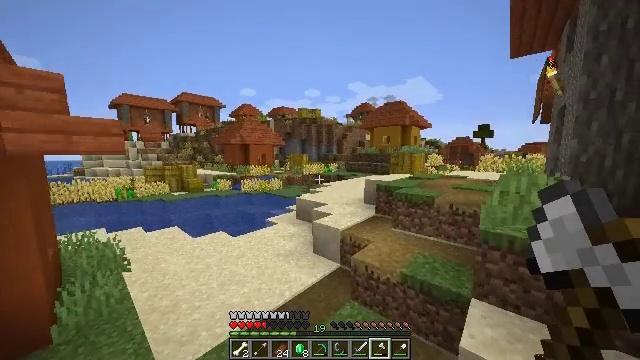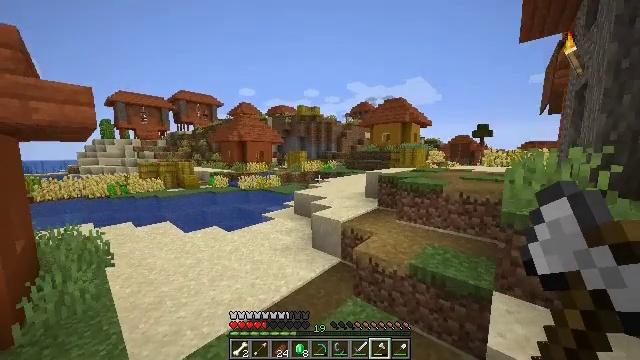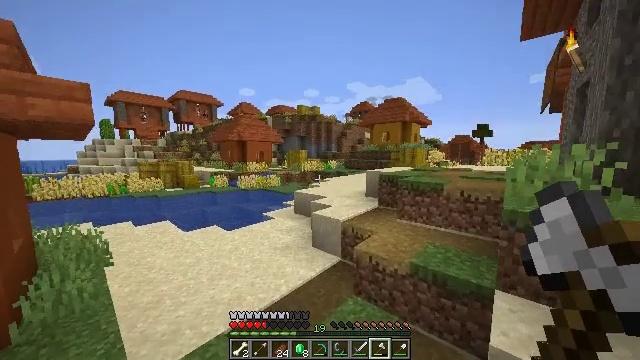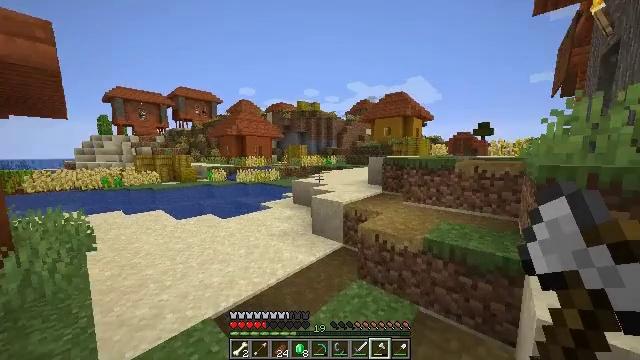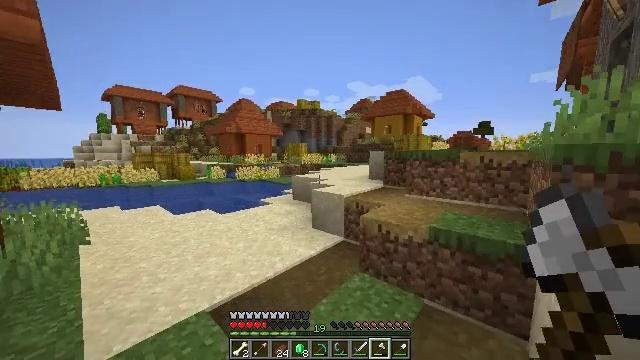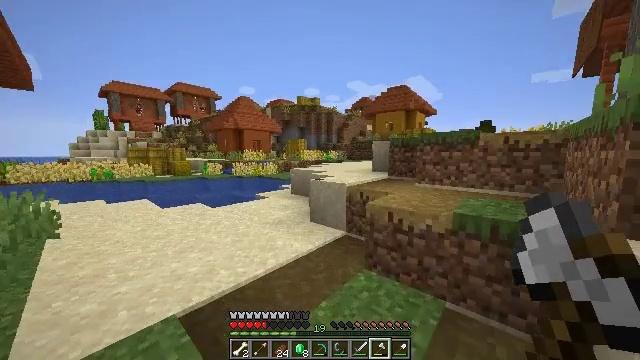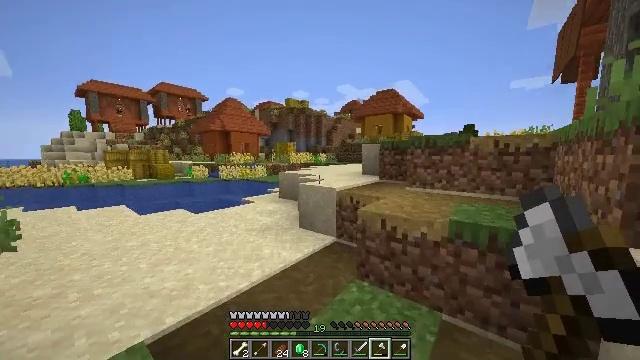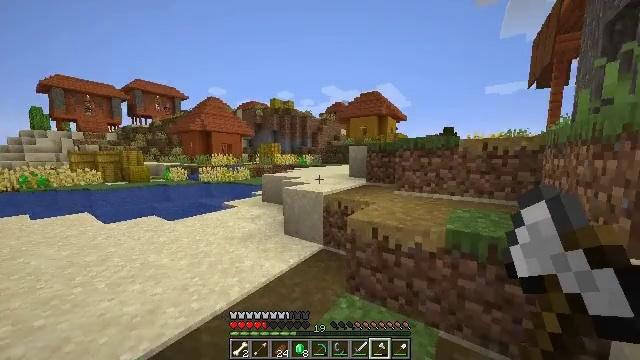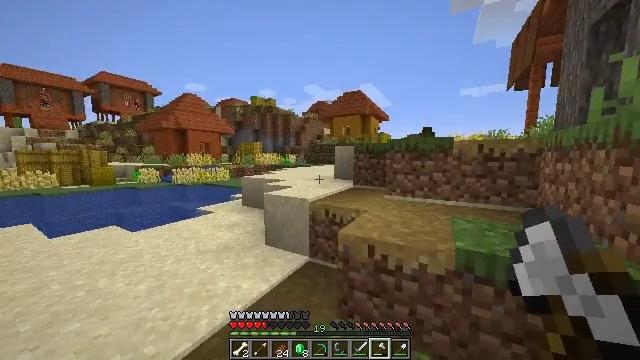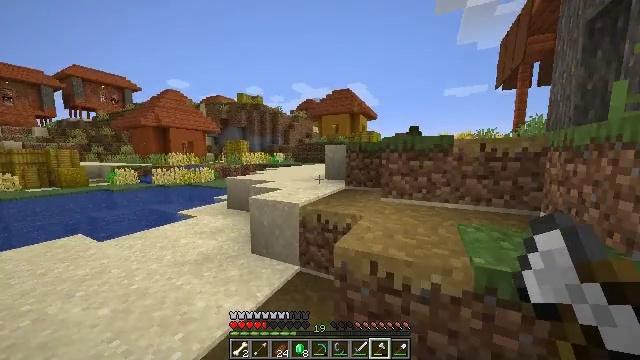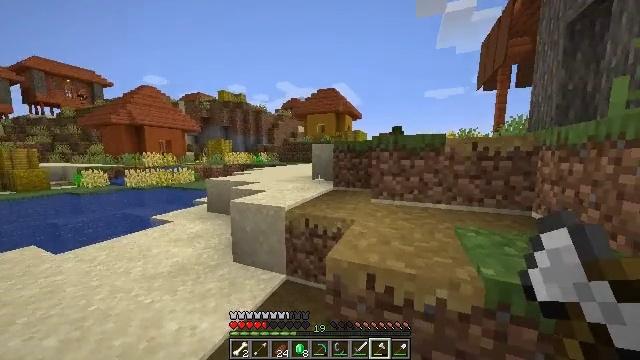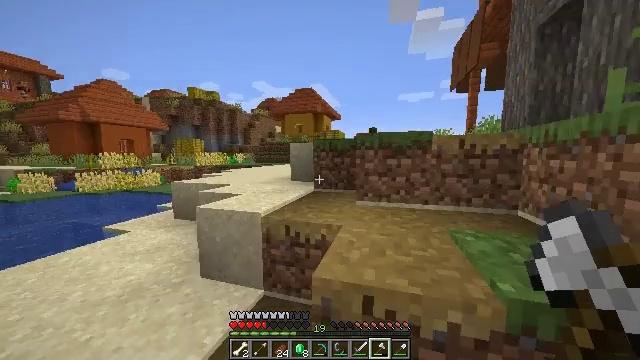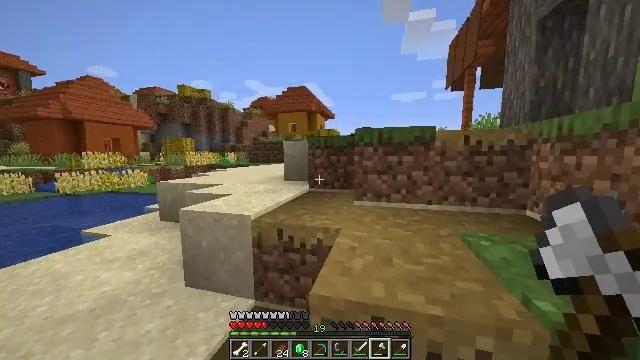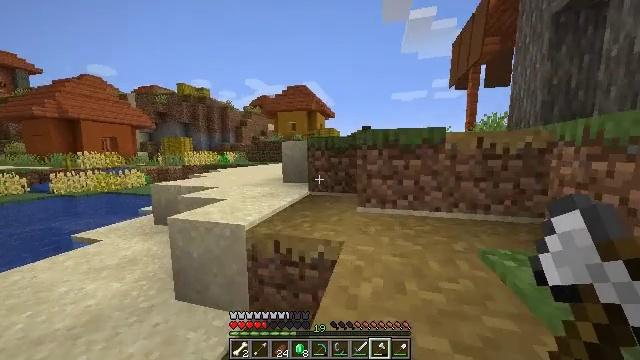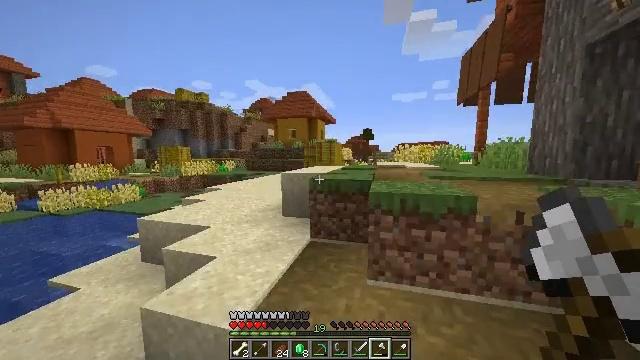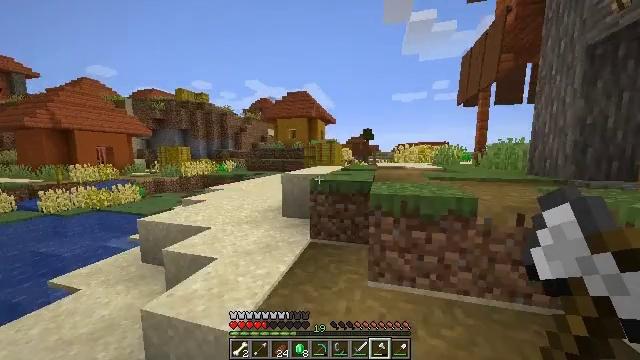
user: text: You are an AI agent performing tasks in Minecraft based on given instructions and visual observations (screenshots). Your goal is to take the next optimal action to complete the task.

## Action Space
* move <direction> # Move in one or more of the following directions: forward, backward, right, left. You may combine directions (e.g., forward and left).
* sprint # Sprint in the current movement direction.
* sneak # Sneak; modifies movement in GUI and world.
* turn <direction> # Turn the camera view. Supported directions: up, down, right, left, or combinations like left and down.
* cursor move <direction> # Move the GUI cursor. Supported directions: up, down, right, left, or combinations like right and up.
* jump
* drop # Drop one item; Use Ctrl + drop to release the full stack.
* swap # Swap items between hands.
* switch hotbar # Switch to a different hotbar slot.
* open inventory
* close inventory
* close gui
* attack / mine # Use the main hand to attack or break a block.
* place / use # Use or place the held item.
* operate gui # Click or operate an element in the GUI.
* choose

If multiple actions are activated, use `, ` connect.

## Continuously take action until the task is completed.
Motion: motion action
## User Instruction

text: Use the crafting table to get chainmail boots.
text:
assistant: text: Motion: move forward, sprint
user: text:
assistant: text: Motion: move forward, sprint
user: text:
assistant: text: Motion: move forward, sprint
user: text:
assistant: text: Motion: move forward
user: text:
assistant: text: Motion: move forward
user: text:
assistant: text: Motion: move forward, turn right
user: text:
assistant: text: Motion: move forward, turn right
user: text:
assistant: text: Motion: move forward, turn right
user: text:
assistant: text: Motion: move forward, turn right
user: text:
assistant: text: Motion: move forward, turn right
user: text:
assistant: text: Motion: move forward, turn right
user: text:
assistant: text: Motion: move forward, turn right
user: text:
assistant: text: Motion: move forward, jump
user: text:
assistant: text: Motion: move forward, jump
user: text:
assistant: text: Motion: move forward, jump
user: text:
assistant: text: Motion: move forward, jump
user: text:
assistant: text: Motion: move forward, jump
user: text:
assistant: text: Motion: move forward, turn left, jump
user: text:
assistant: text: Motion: move forward, turn left and up, jump
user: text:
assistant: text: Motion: move forward, jump
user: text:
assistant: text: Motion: move forward, jump
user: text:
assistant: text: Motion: move forward, jump
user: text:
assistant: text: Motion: move forward, jump
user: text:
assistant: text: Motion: move forward, jump
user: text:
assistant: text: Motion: move forward, jump
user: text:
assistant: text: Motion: move forward, sprint, jump
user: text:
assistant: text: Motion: move forward, sprint, jump
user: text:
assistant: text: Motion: move forward, sprint, jump
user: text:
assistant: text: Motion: move forward, sprint, jump
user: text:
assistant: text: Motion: move forward, turn right, jump